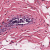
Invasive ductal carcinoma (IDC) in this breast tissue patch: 0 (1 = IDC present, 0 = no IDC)